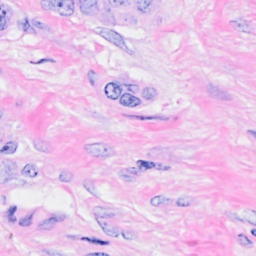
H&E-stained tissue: Breast